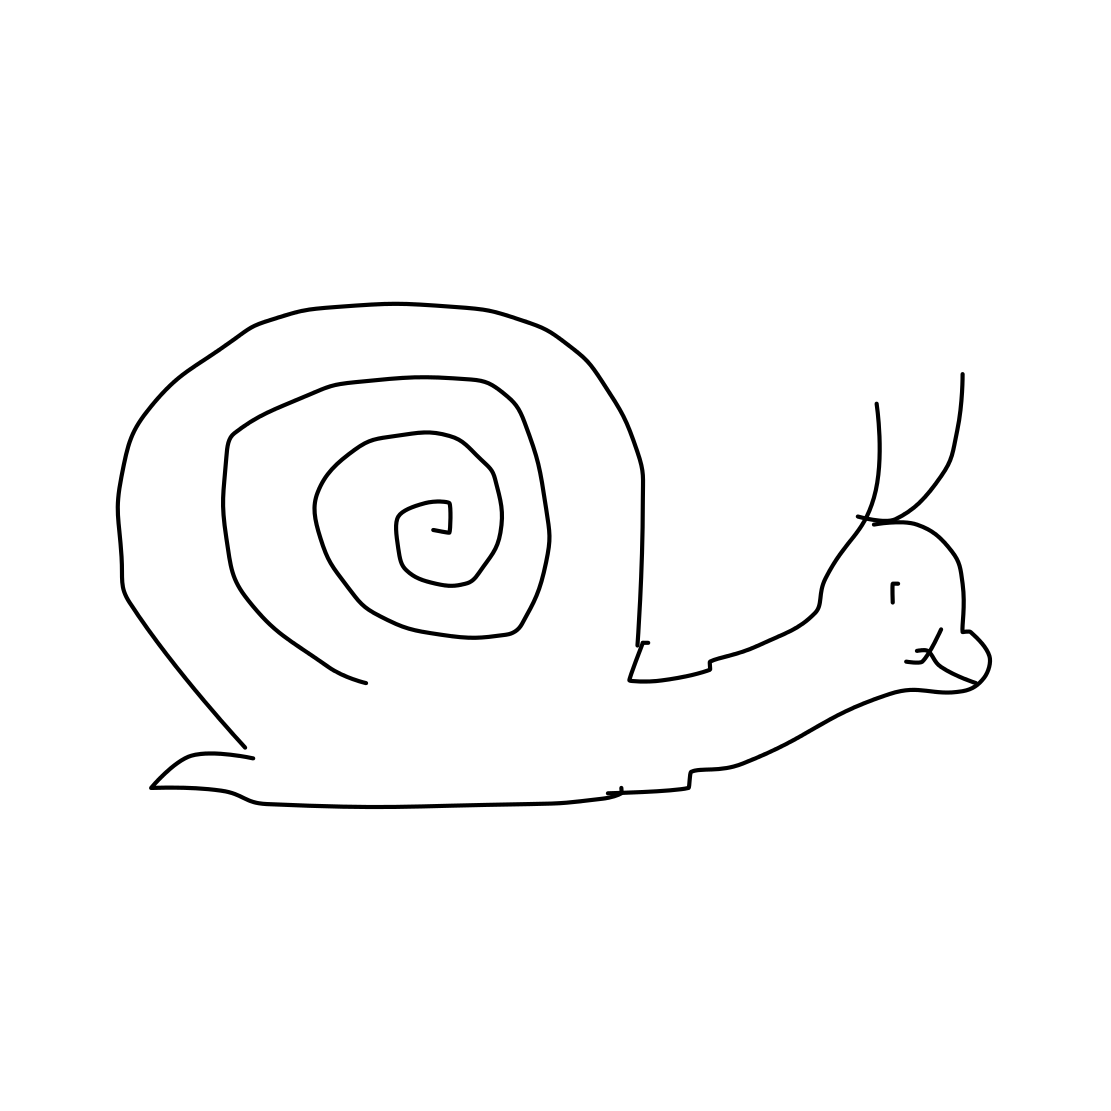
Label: snail